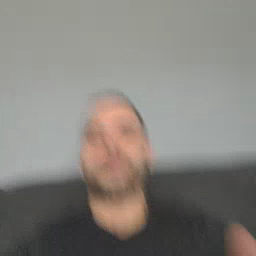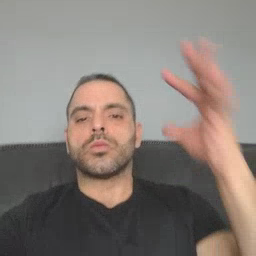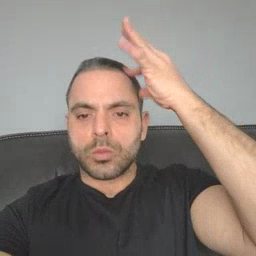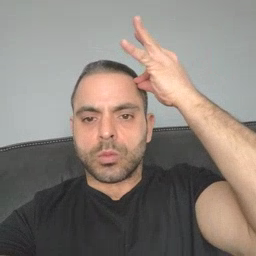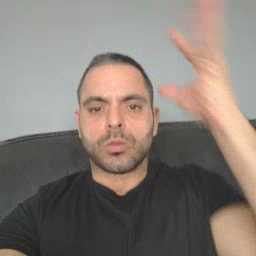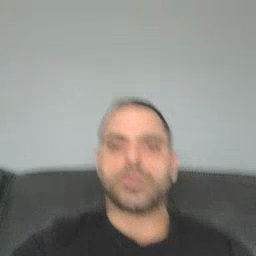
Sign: hair